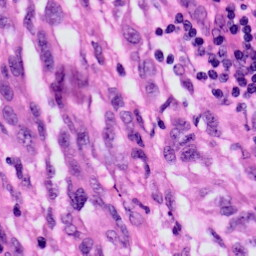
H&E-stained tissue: Skin